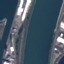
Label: River